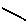
Label: line